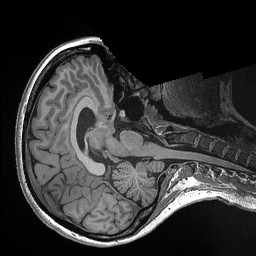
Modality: T1w
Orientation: axial
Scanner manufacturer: siemens
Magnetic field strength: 3 T
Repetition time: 2.3 s
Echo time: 0.00298 s